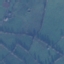
Label: Pasture